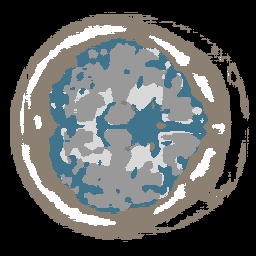
Label: no_lesion